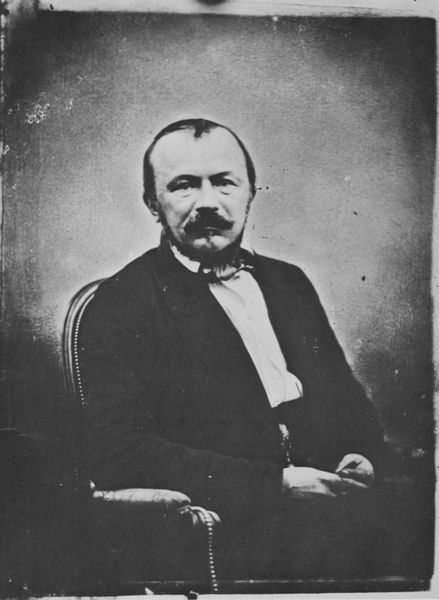
Titel: Gérard de Nerval (1808-1855)
Künstler: Gaspard-Félix Tournachon
Schlagwörter: mann, weiß, sitzen, grau, mund, nase, schwarz, stirn, stuhl, anzug, bart, hemd, jacke, augen, kragen, hände, portrait, haare, sessel, sitzend, frontal, kinn, lippen, ohren, armlehne, lehne, frack, brauen, glatze, nieten, schnauzbart, schnauzer, foto, lehnstuhl, schwarzweiss, armlehnen, stirnglatze, scharzweiß, doto, anzug#, jake, nasei